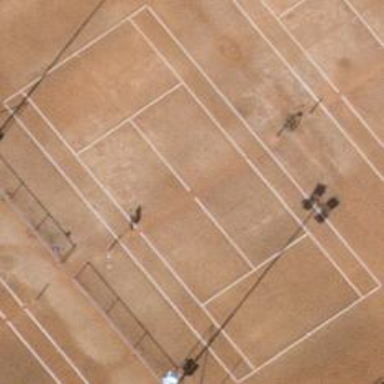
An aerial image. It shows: Clay tennis court pitch.